Field crop: maize
Growth stage: 2
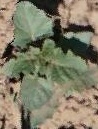
Species: datura